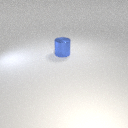
large blue metal cylinder